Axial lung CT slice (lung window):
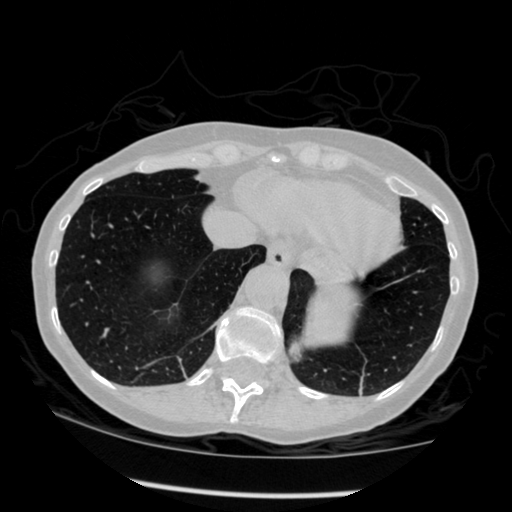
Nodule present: no